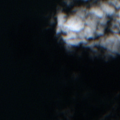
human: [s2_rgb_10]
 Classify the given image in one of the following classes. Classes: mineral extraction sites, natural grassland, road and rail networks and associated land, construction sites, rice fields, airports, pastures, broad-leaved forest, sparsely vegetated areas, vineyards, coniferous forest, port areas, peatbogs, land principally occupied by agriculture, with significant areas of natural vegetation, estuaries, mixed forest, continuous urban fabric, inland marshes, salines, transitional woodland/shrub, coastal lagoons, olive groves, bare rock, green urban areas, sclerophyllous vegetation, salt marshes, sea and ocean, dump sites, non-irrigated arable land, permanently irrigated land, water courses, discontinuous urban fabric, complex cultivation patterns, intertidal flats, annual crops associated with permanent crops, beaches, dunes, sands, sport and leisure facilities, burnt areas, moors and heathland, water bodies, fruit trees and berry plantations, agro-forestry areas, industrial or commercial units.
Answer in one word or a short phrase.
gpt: sea and ocean